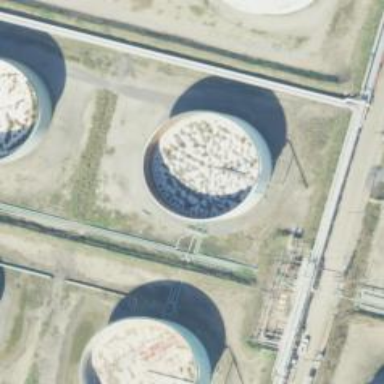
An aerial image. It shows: Storage tank that is man-made.